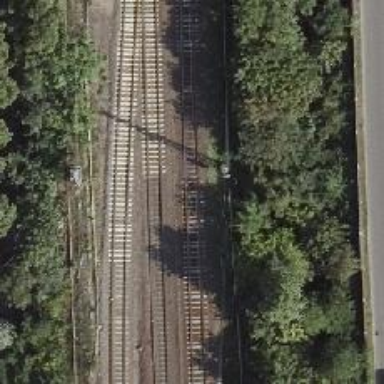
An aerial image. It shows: Electrified railway with contact line running along embankment.